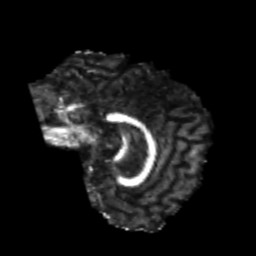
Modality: FA
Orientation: sagittal
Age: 22
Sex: female
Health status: healthy
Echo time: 0.074 s